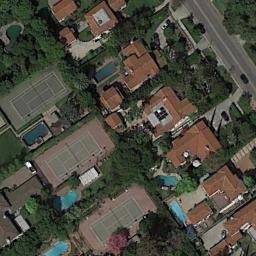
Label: tennis_court